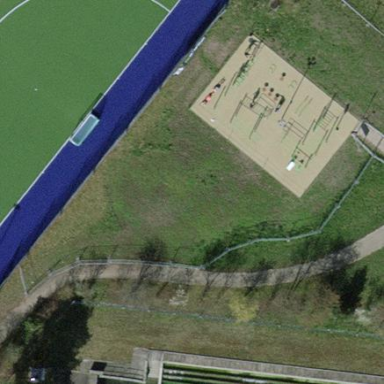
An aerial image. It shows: Fitness station with horizontal bar and box equipment in leisure land area.